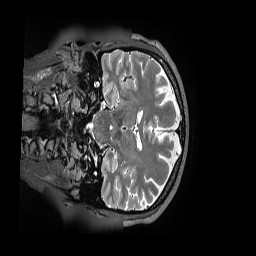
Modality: T2w
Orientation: coronal
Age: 62
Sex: female